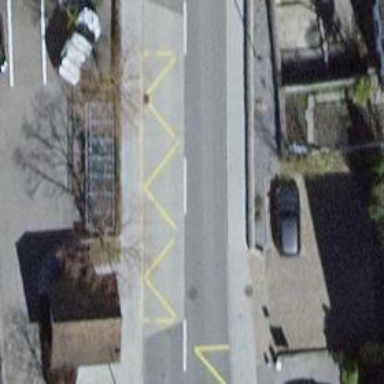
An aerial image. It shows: Bus stop with sheltered platform for public transport.